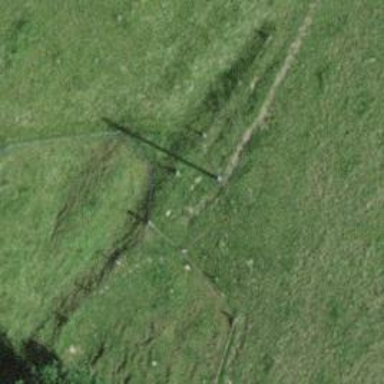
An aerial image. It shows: Minor power line.